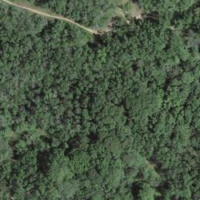
EUNIS habitat code: 41
Species observed at this site:
Allium carinatum
Stachys recta